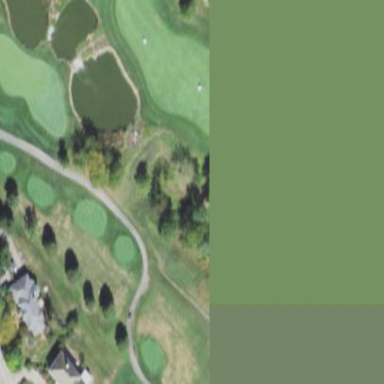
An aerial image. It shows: Grassy area designated as golf fairway.